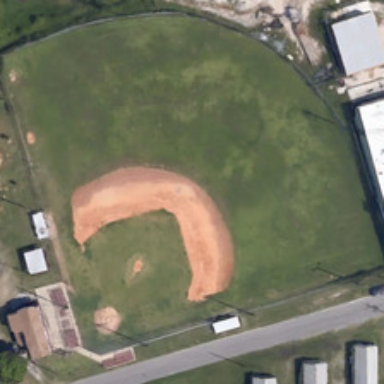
A baseball field is near several buildings .